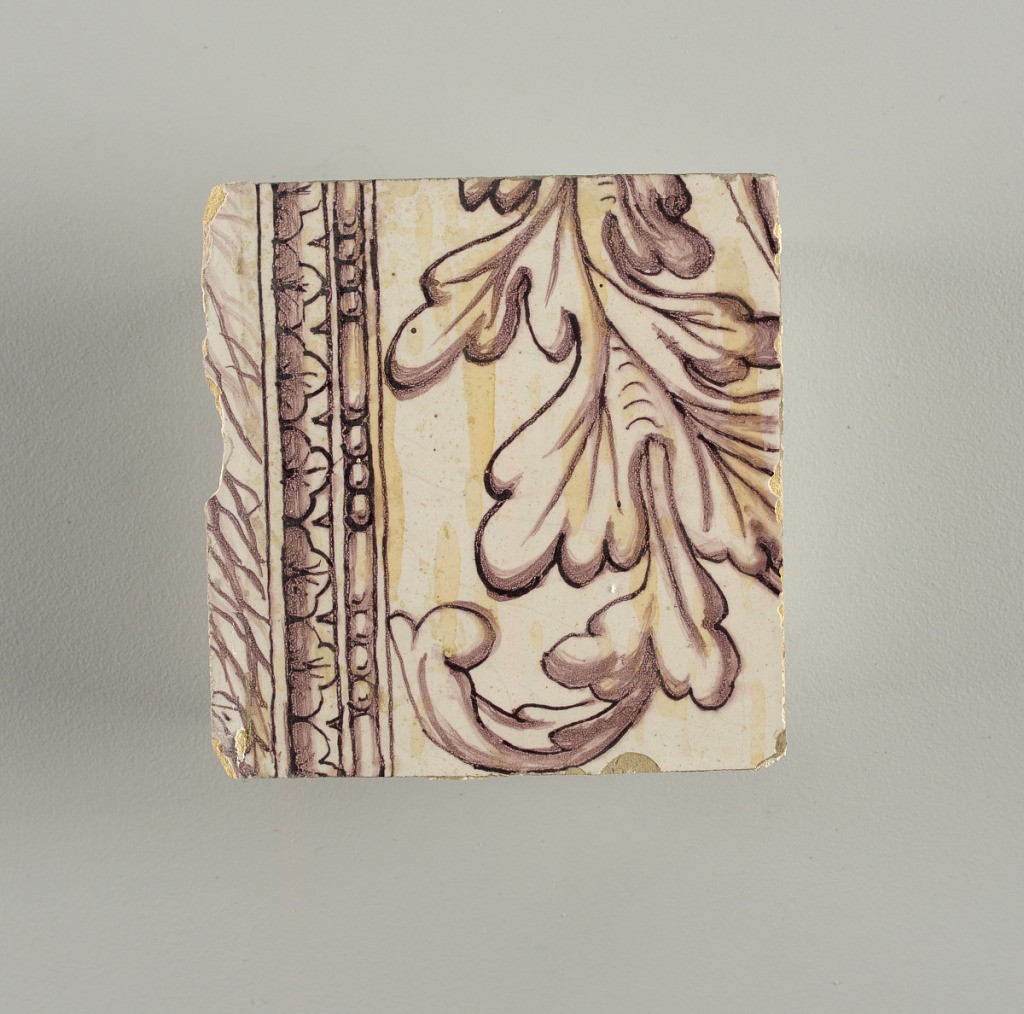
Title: Panel
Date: ca. 1725
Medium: Tin-glazed earthenware, underglaze manganese decoration
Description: Tile from upright rectangular panel of tiles; dark purple (manganese) on white ground showing arched framework; oval cartouche bearing double monogram (probably Lubert Adolf Torck), supported by pair of nude amors; pair of small amors holding crown above, borne by pair of female terms; surrounded by leafscrolls and foliations, with pair of flower-filled urns; top center, lunetted amor's head pendented with rosetted lattice cartouche.

To be used in Rozendaal Castel. Intended to be viewed inset into a wall- indicated by the inclusion of a trompe-l'oeil marbleized edge that surrounds three sides of the panel.